Question: I am having a problem with this specifically on macs, and most recently I was having a bolder font problem with only macs as well, but that had been fixed via CSS.
I have 10 anchor tags absolute positioned, and when on hover (green background-image), there isn't any overlap problems on a PC, but on a Mac in almost every browsers, the background-image overlaps a little into the next sentence.

'''
.homeText a:hover {
background-image: url('/cont-img/on-hover-span_background-partial-solid.jpg');
color: White;
cursor: pointer;
background-position: center;
background-repeat:repeat;
margin-right:-5px;
font-style: italic;
}
'''
The CSS absolute positioning of each element has plenty of space between the sentences, so that isn't an issue. Also, the period at the end is a sprite of 2 different images, a white period on hover, and a grey period off hover. For this, I append a css class to the span tag at the end of the anchor tag that sets the background-position for the sprite in the span tag.
Any thoughts?
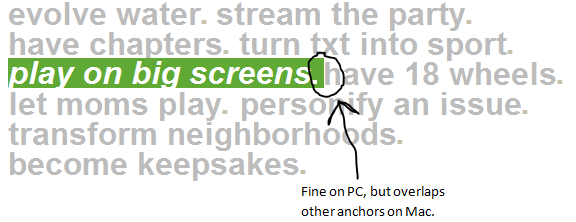
Answer: Since I have a span tag inside of each anchor, I realized that I had to, with the help of Timmerz, remove padding and margin-right from each case. The most significant reason I was getting more background-image overlap than expected is because the width of the span was unnecessarily big for the amount of pixels the period only takes up, creating more space for overlapping.
After setting the spans to a width proportional to the picture in the sprites, I added a little padding right so the background-image didn't tug too close to the sprite. Also, I had to adjust my absolute position on the right cases because of the adjustments stated above.
Thanks for everyone's contribution.